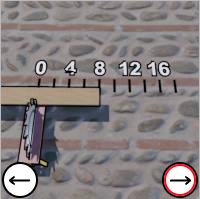
Task: length
Answer: 8
First scale value: 4.0